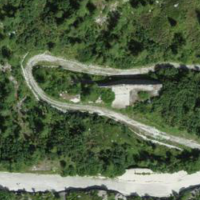
EUNIS habitat code: 26
Species observed at this site:
Astrantia minor